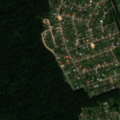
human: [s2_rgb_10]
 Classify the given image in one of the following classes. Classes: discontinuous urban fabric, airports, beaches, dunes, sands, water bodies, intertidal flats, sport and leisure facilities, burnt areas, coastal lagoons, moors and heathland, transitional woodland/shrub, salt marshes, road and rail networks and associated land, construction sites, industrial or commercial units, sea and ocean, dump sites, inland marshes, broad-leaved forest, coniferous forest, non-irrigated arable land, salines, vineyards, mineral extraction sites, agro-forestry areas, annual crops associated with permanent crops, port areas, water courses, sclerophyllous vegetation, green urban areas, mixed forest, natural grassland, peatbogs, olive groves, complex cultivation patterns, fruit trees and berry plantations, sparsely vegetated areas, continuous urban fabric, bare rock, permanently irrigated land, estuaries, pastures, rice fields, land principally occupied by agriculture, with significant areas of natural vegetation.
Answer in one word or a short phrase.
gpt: discontinuous urban fabric, complex cultivation patterns, mixed forest